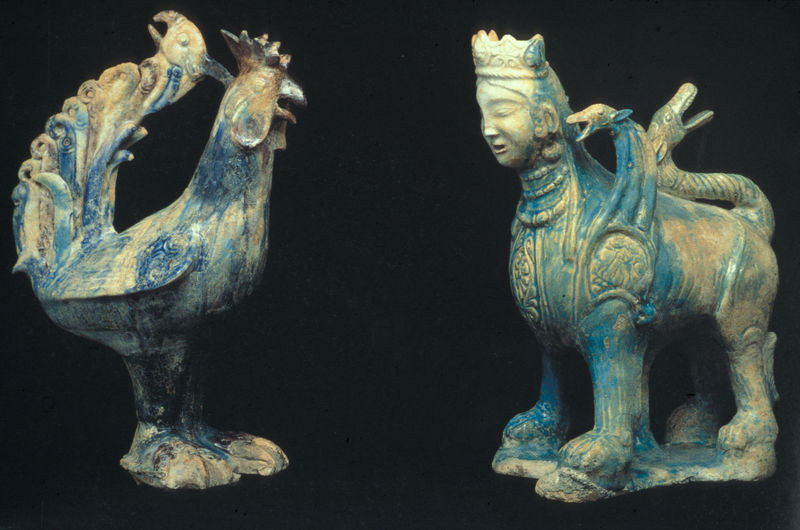
Titel: Brunnenfiguren: Hahn und Sphinx, aus Syrien (Islam)
Standort: Kopenhagen
Institution: David Collection
Schlagwörter: blau, feder, flügel, fuß, kopf, körper, vogel, wasser, weiß, gelb, ocker, frau, köpfe, mund, nase, ohr, schmuck, schwarz, stirn, symbol, türkis, tier, tiere, ornament, federn, gesicht, mensch, stein, hals, auge, figur, krone, ohren, schulter, henkel, keramik, skulptur, ton, beine, hellblau, schwanz, schweif, füße, japan, ente, gans, schnabel, schwan, zwei, kamm, kette, figuren, oreille, vasen, pfoten, bronze, plastik, japanisch, zehen, exotik, bemalt, foto, gefäss, porzellan, orientalisch, asien, ketten, stilisiert, asiatisch, schlange, krallen, schnäbel, kunst, mythologie, statuette, ornamental, chinesisch, china, karaffe, arabisch, skulpturen, voluten, farbfoto, mystisch, fabel, metamorphose, mischwesen, mythologisch, mythos, tierkörper, wesen, fabelwesen, edelstein, hahn, huhn, femme, bemalung, gefäße, indien, kunsthandwerk, chimäre, phantasie, glasiert, glasur, phantasiewesen, couronne, tatzen, sphinx, ägyptisch, gockel, ausguss, terakotta, terrakotta, oiseau, sculpture, pranken, plume, buste, fabeltier, statue, fahn, poisson, phoenix, drachenschwanz, jade, emaille, inka, maya, hahnenkamm, pied, figurine, basilisk, frauenkopf, hybride, hybridwesen, kleinskulptur, manon, menschenkopf, schlangenschwanz, statute, vorderer orient, chimère, serpent, nae, poule, kam, keramik#, crête, montage, yade, bec, coq, sculture, spinx, assemblage, poulet